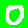
Digit: 0